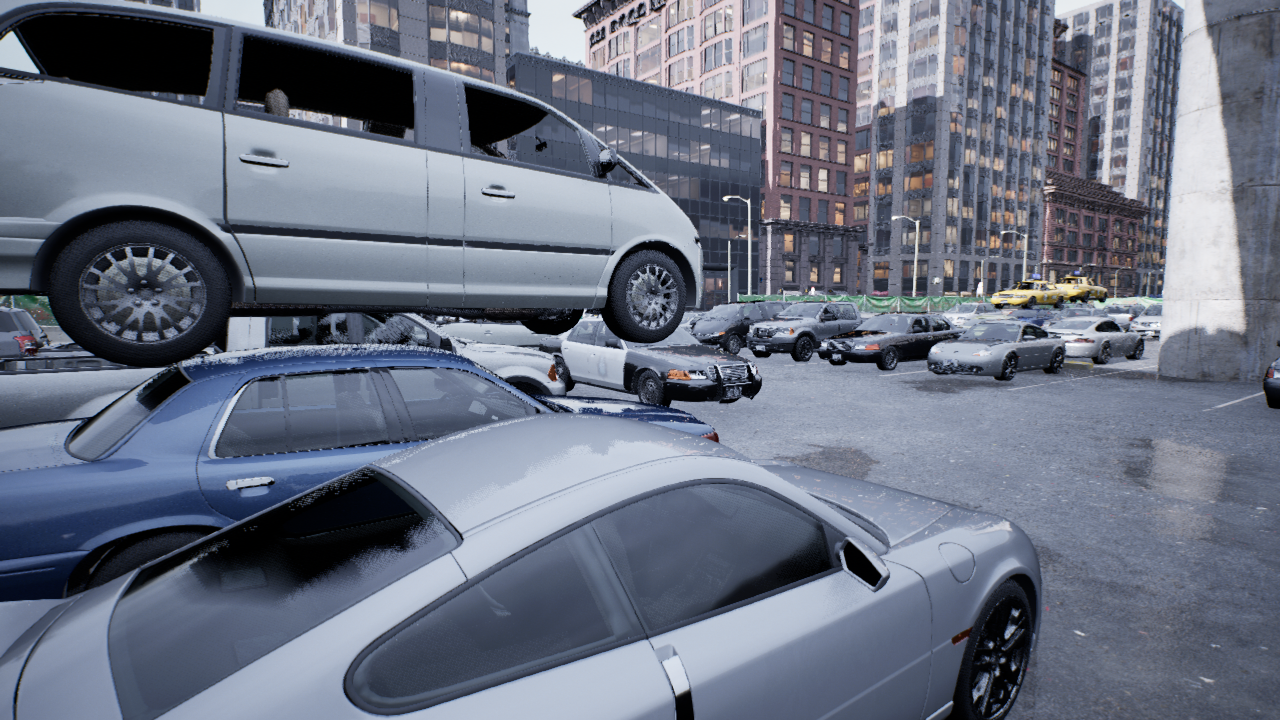
Venue: arterial
Lighting: overcast
Vehicle rig: sedan